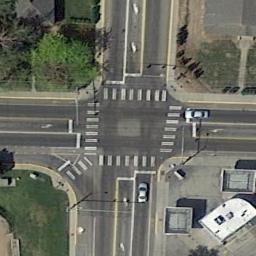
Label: intersection